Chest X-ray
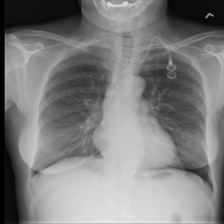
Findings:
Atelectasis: negative
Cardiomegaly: negative
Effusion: negative
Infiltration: negative
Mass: negative
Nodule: negative
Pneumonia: negative
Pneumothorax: negative
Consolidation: negative
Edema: negative
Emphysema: negative
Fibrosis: negative
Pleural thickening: negative
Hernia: negative